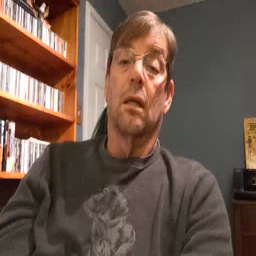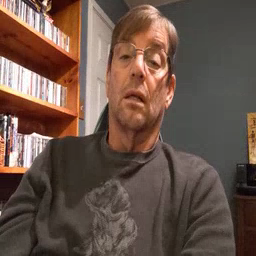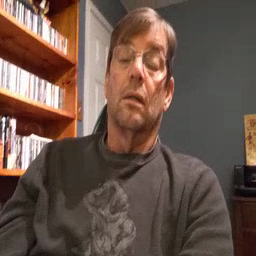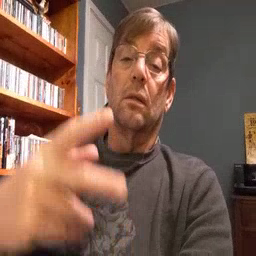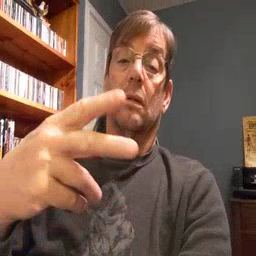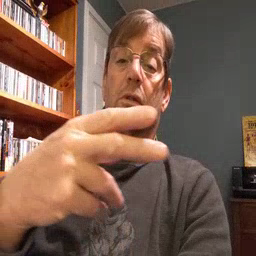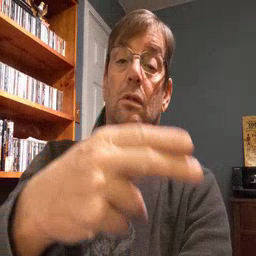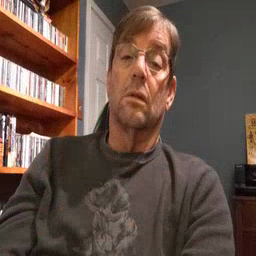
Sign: scissors